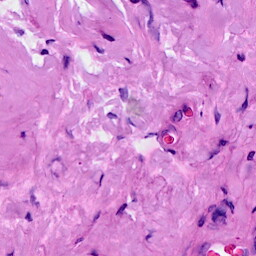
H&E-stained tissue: Breast